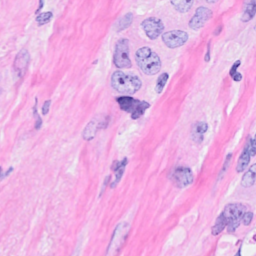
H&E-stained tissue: Breast